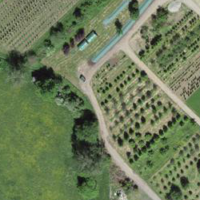
EUNIS habitat code: 52
Species observed at this site:
Caltha palustris